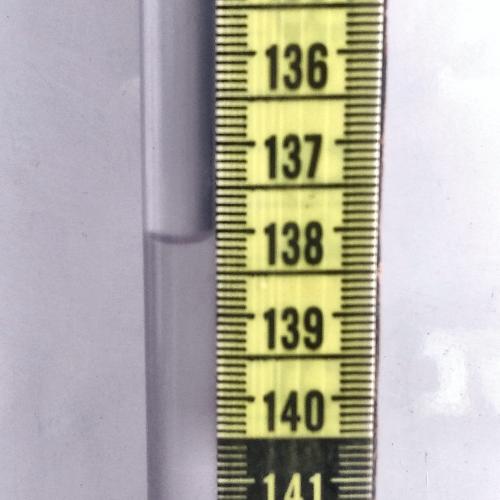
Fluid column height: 138.1 cm